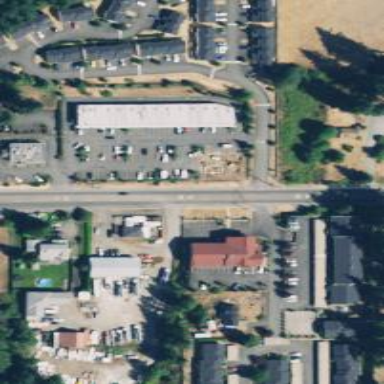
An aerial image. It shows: Commercial area.